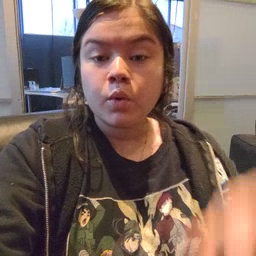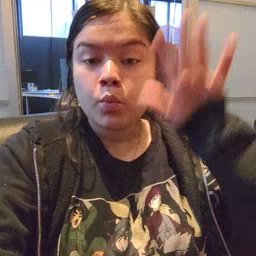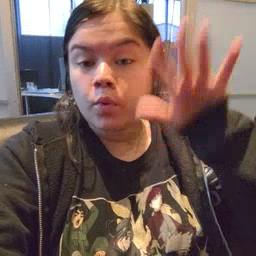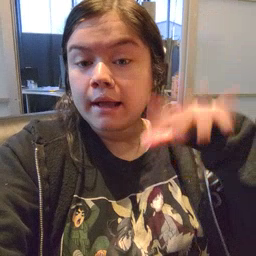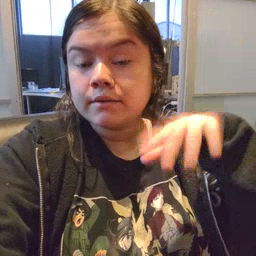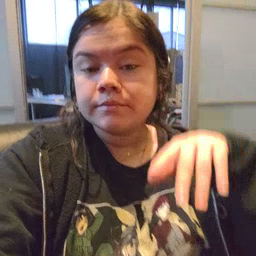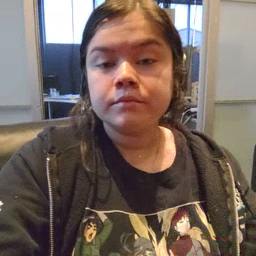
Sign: rain